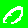
Digit: 0